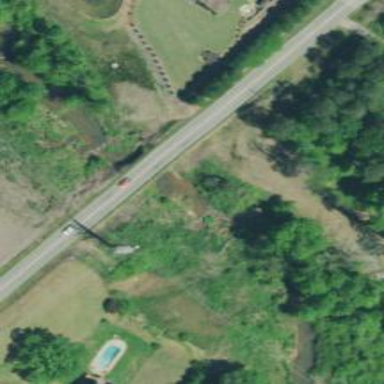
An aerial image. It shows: Culvert tunnel.